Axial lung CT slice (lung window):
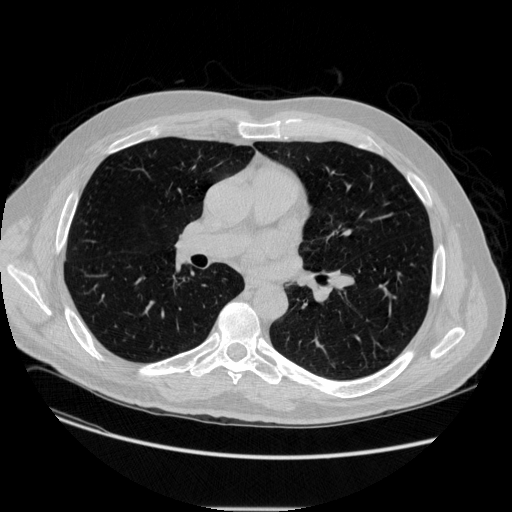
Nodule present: no